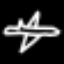
Label: airplane